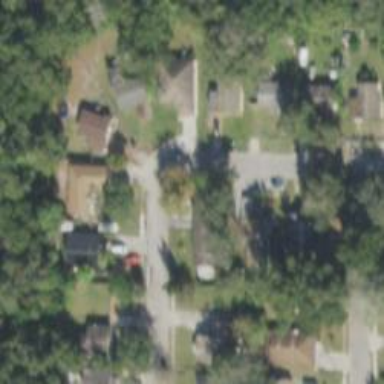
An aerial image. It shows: Residential road with sidewalk on the left side.